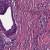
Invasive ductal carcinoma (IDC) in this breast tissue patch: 1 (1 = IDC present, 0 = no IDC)